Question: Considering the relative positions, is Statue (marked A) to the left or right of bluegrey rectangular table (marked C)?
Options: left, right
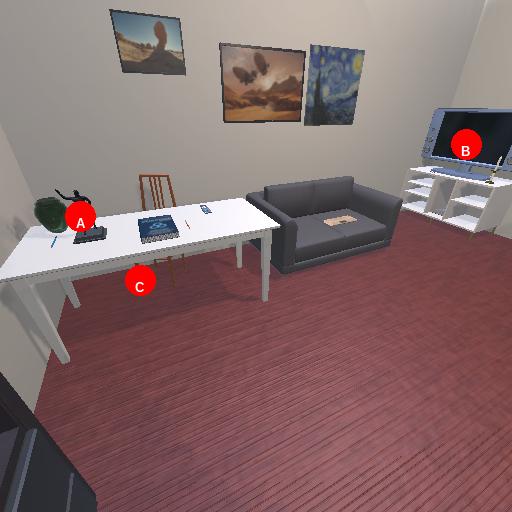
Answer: left